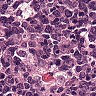
Metastatic tissue present: no